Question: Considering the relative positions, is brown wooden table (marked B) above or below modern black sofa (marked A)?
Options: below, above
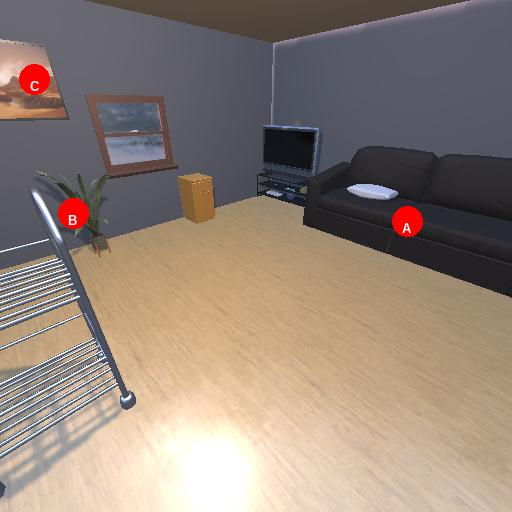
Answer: below